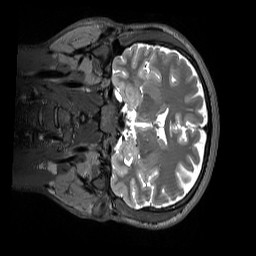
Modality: T2w
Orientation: coronal
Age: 26
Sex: male
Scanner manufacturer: siemens
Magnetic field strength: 3 T
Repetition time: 3.2 s
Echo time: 0.412 s